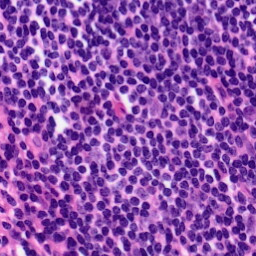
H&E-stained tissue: Pancreatic